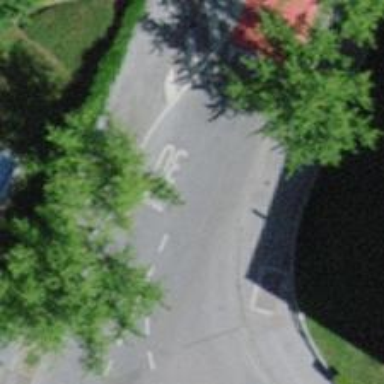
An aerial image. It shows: Unmarked footway crossing with traffic calming table.